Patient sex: M
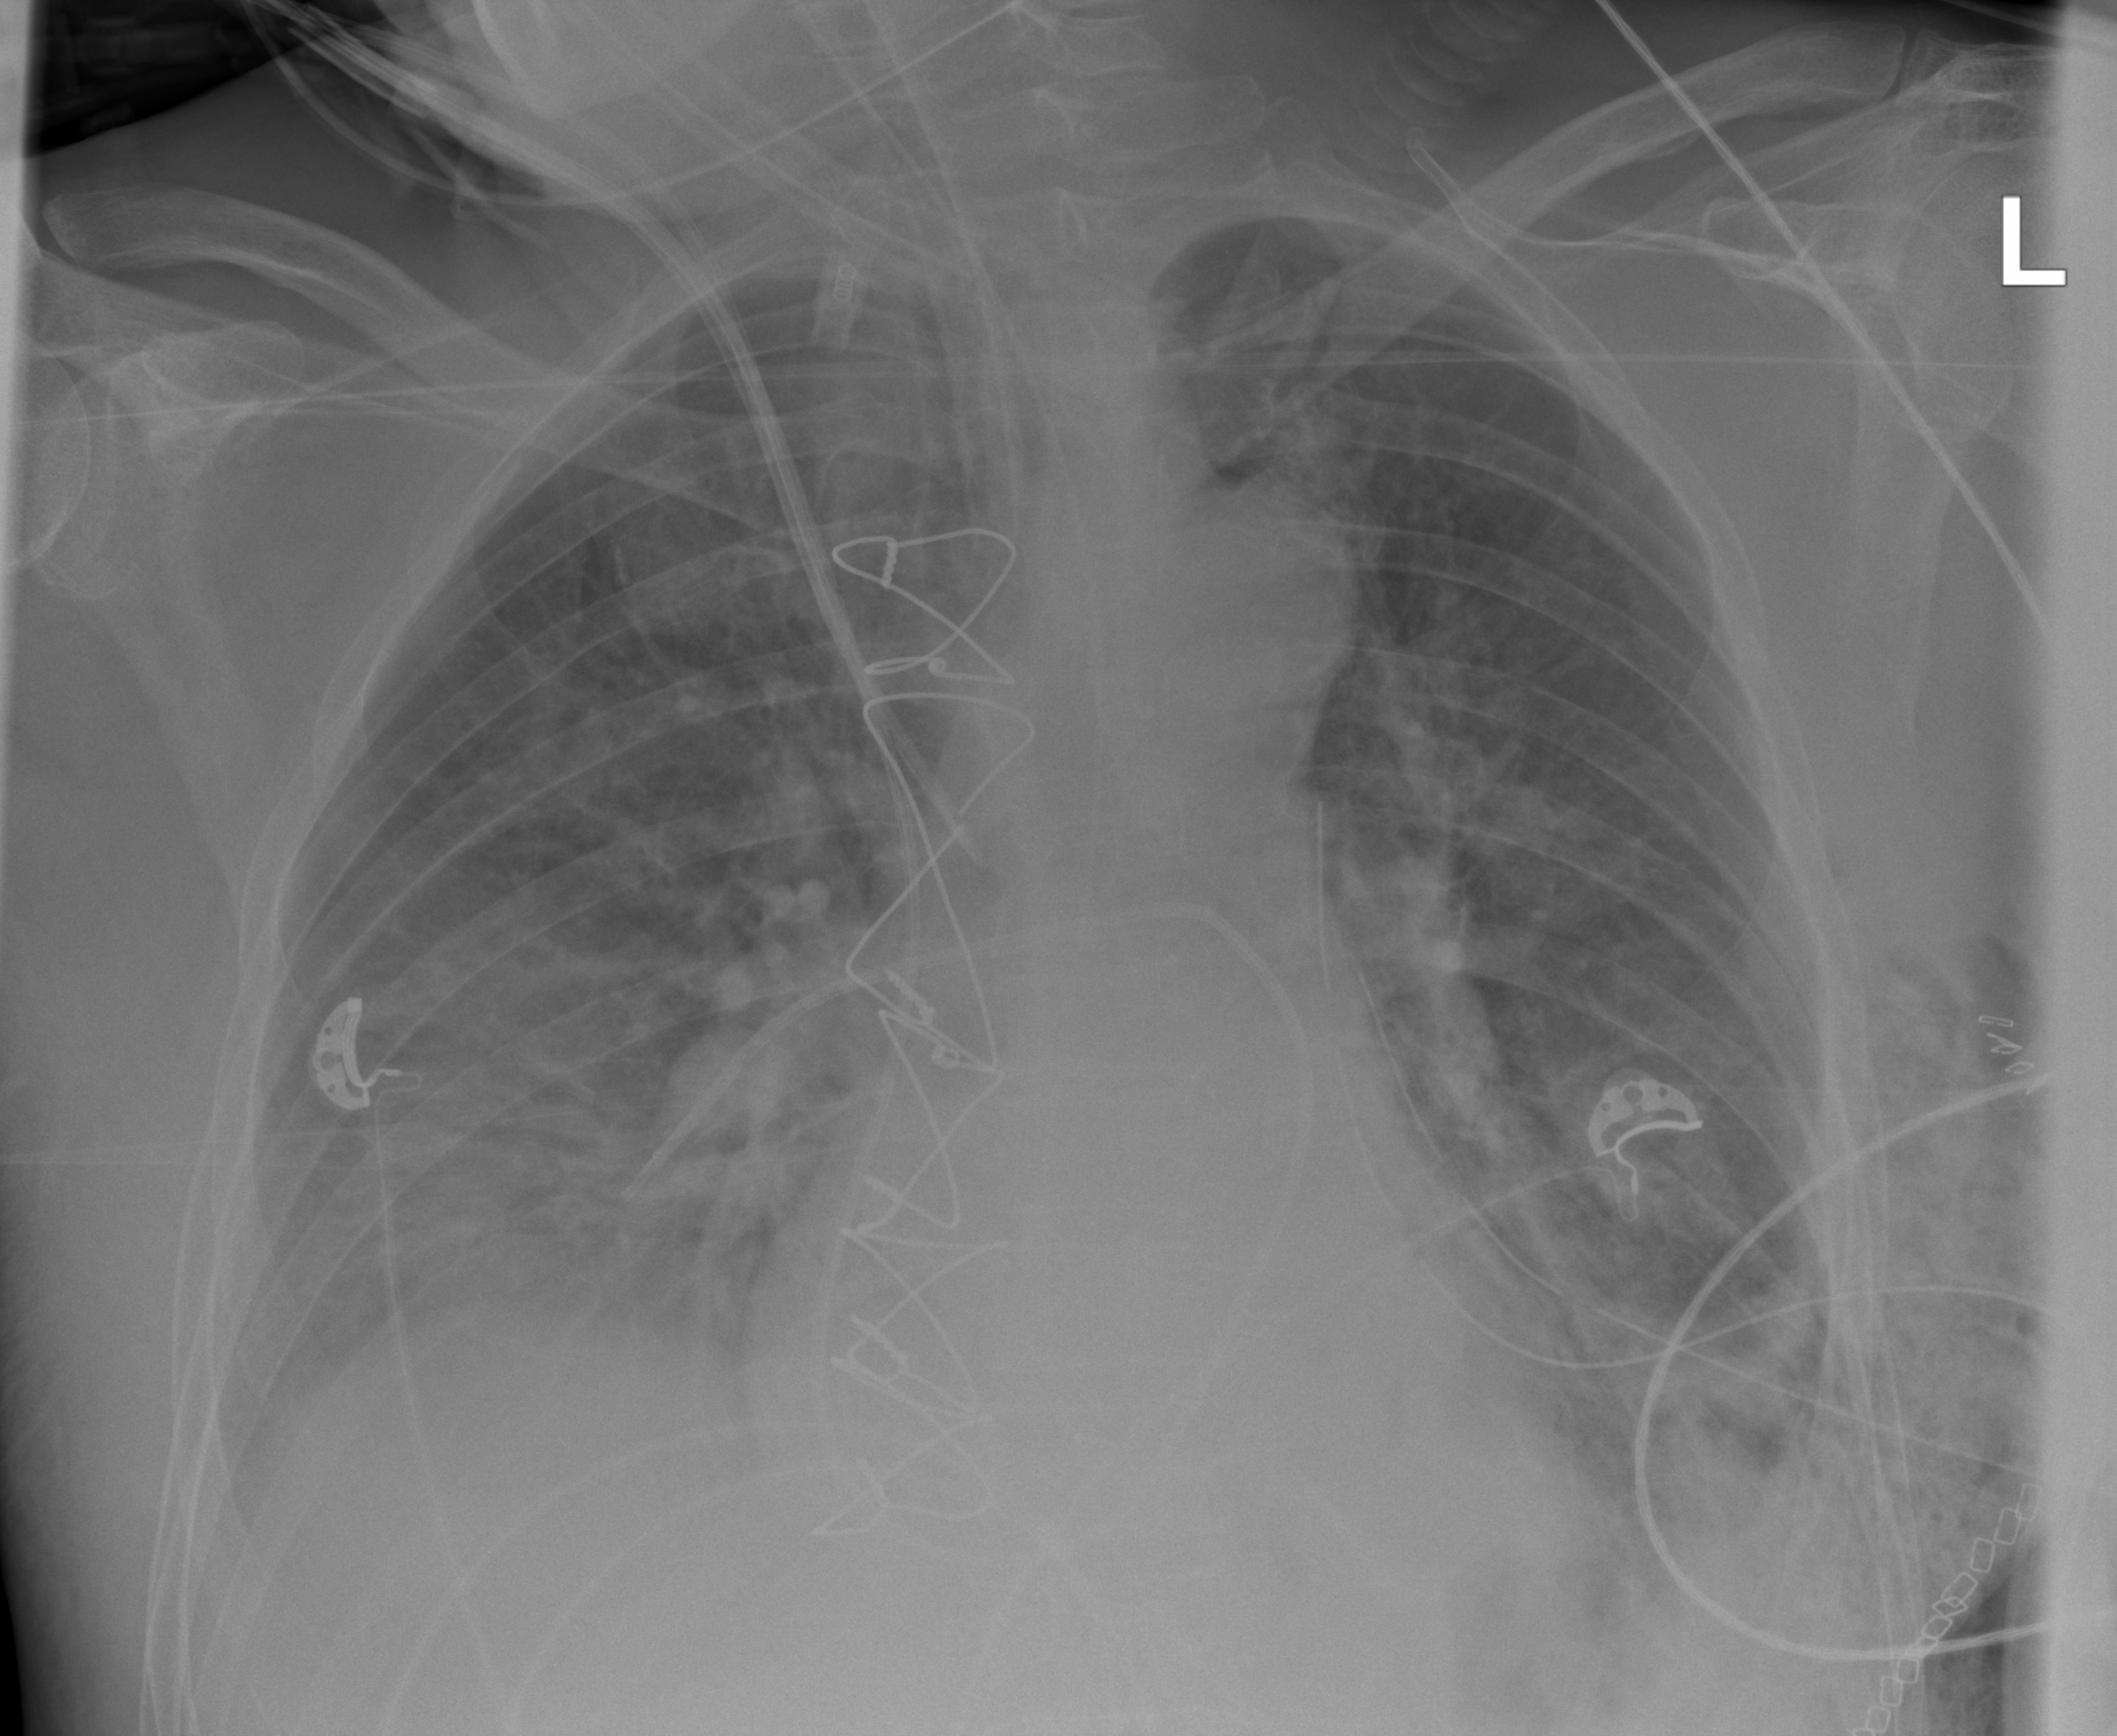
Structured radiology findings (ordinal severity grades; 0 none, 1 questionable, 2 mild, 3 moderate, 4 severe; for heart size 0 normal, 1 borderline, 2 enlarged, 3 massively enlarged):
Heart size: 2
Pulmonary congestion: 2
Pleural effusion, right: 2
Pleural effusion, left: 2
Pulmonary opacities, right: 2
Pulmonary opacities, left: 2
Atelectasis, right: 2
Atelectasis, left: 3